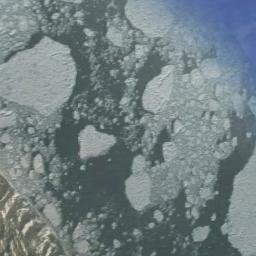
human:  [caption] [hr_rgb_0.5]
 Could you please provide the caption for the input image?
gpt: Countless ice cubes of various sizes are connected into a loose, Large piece floating on the blue sea .

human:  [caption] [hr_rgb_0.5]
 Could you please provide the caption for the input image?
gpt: There are many ice on the green sea next to the land .

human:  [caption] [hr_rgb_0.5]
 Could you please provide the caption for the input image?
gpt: Several large pieces of sea ice and a lot of small pieces of sea ice gather together .

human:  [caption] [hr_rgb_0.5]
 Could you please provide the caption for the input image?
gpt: Sea ice is surrounded by water .

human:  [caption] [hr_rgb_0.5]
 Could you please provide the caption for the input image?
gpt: There are some sea ice linked into sheets .